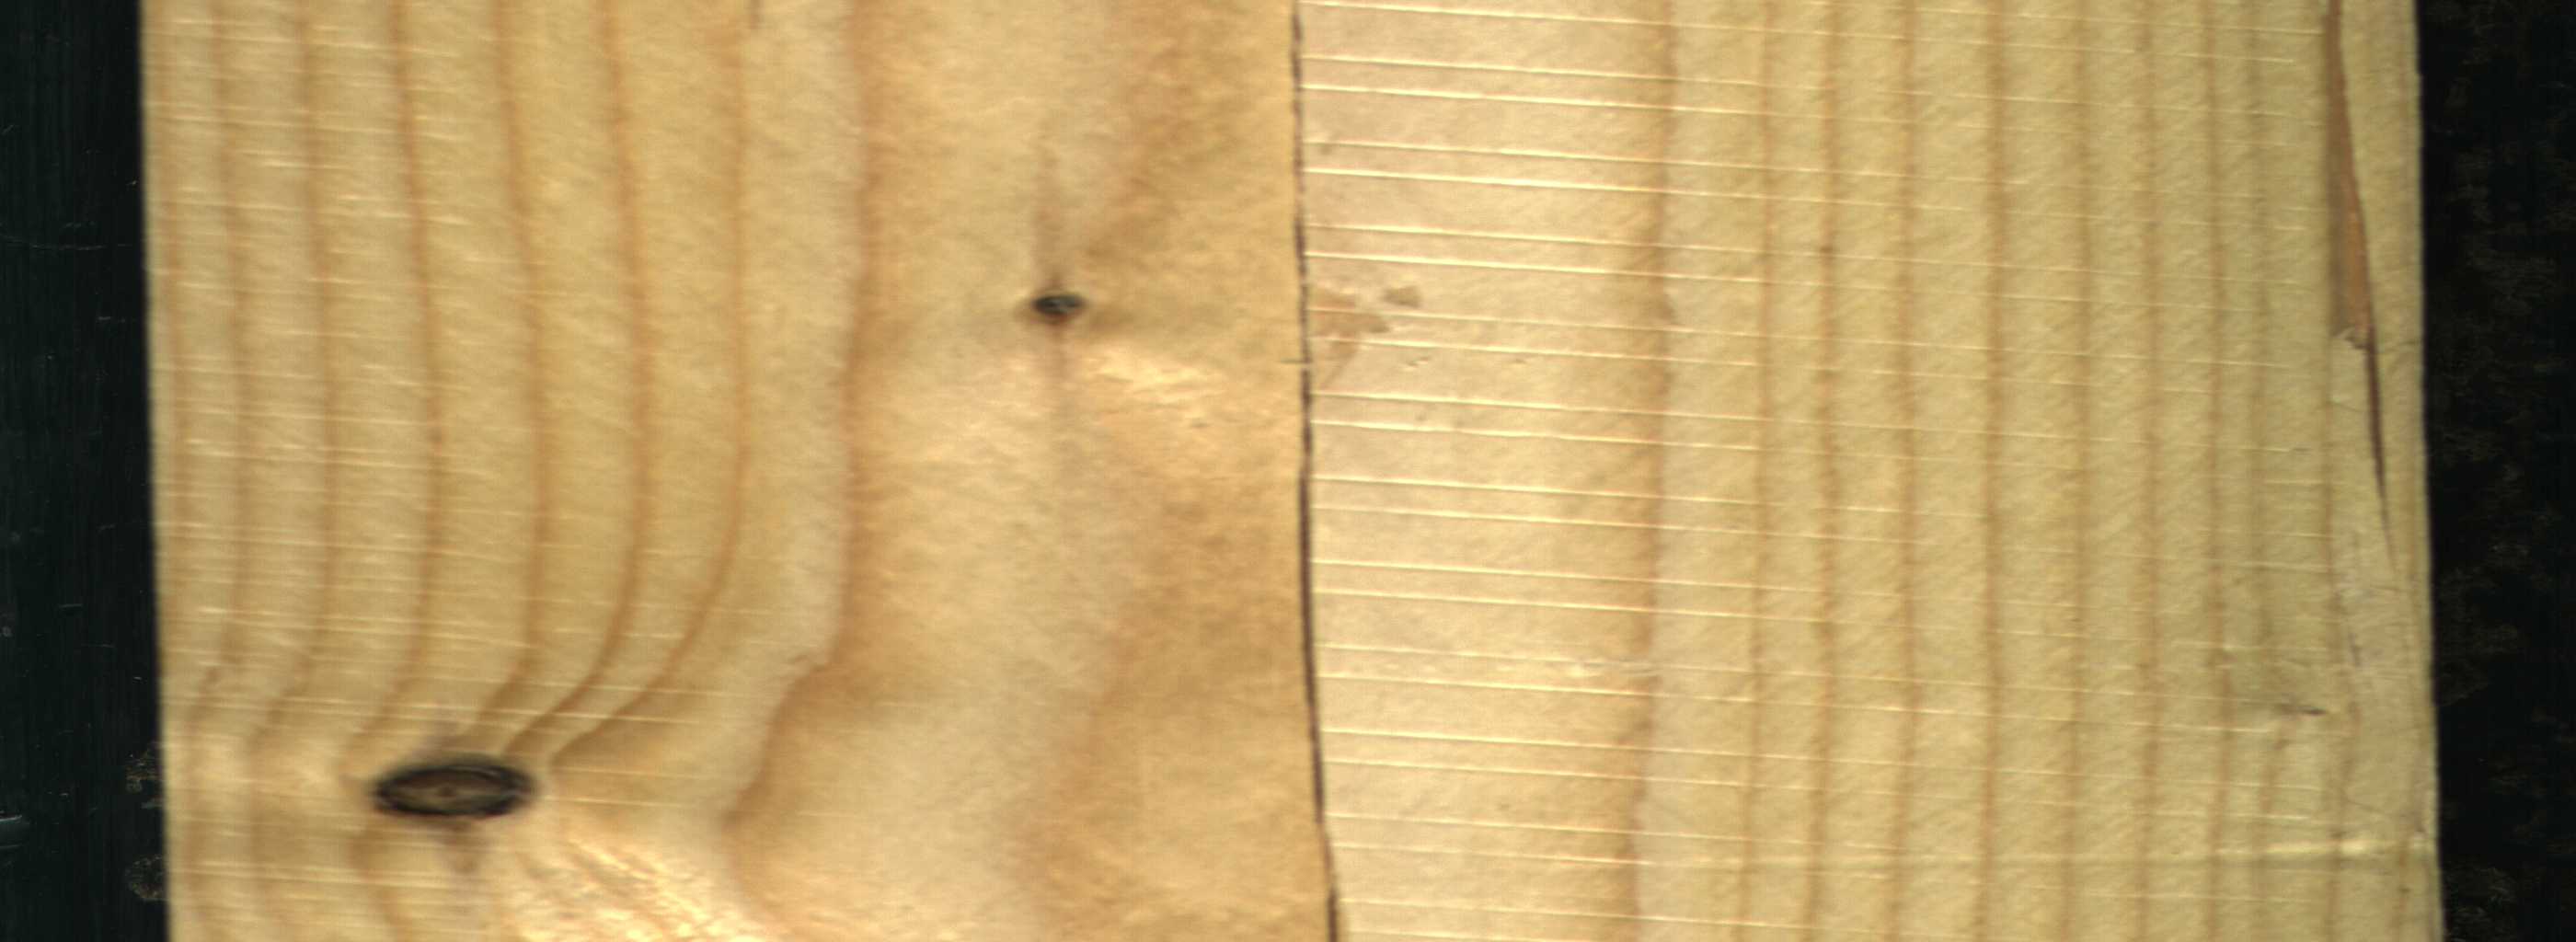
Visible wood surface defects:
resin
Crack
Dead_Knot
Dead_Knot